Question: I have a self-referencing entity:

When I query this entity..
'''
var query = this._context.DispositionPossibilities
.Where(x => x.AreaID == areaID)
.Where(x => x.IsActive == true);
'''
.. the resulting collection has EVERY item returned from the query at the root, and then the those items with ParentIDs are 'duplicated' inside the child collections (because of Navigation Properties).
I can remove them by doing this:
'''
// have to ToArray() first because the child entities will be excluded if I don't..
rValue = query.ToArray();
// trim off the entities at the root that shouldn't be there..
rValue = rValue.Where(x => !x.ParentCode.HasValue).ToArray();
'''
.. But is there a better way to do this?
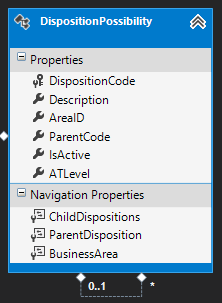
Answer: My original 'Include' solution below does not traverse the entire hierarchy. This should've been obvious to me, but it will only return the FIRST level of the hierarchy.
Since I will be making this call per-tree at most once per day, I'll take the performance hit.
'''
var subset = new List<DispositionPossibility>();
foreach (var disp in query.OrderBy(x => x.ParentCode).ToArray())
{
if (!disp.ParentCode.HasValue)
subset.Add(disp);
else
break;
}
'''
This wound up being I was using. (So almost as good as the Include method, but actually giving me all levels.)
Adding the ASC sort and breaking out of the loop shaved .1-.25 seconds off my 27k item trees.
---
---
After not looking at this for a day and coming back to it, it took all of 5 seconds to think of how to do this.
'''
var query = context.DispositionPossibilities
.Include("ChildDispositions")
.Where(x => x.AreaID == areaID)
.Where(x => !x.ParentCode.HasValue)
.Where(x => x.IsActive == true);
'''
I ran code profiling, and this method performs better in almost every case:
-- Most notably for my largest trees with 4 levels and ~27,400 items by roughly .73 to .83 seconds. -- For small trees (<5,000), the difference was far less noticeable (less than .01 - .05 seconds)